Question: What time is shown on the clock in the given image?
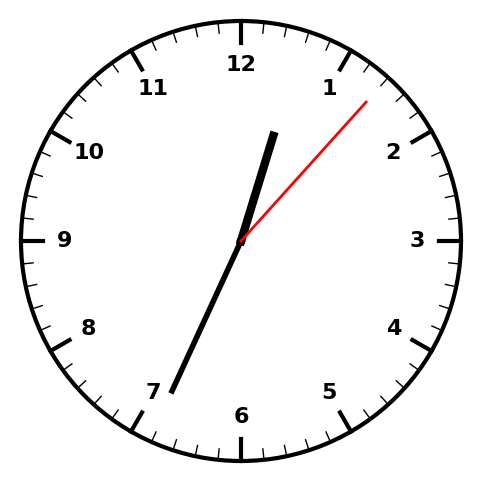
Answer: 12:34:07